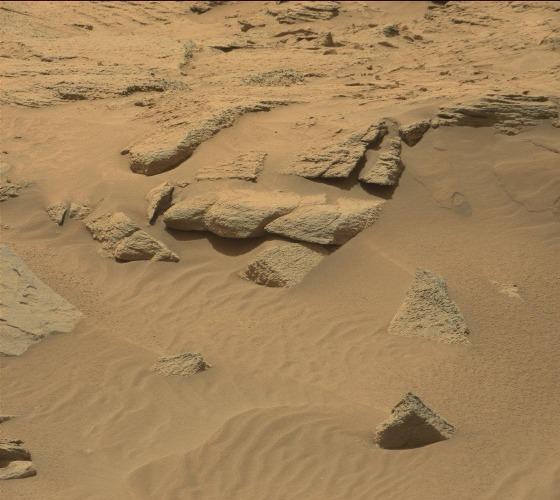
Terrain classes present: Bedrock, Gravel / Sand / Soil, Rock